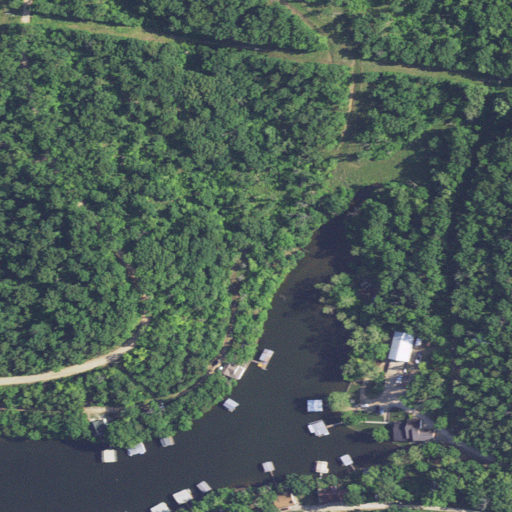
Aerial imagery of valley in Missouri named Raccoon Hollow containing deciduous forest, open development, open water, low intensity development, medium intensity development, grassland, herbaceous wetlands, and pasture